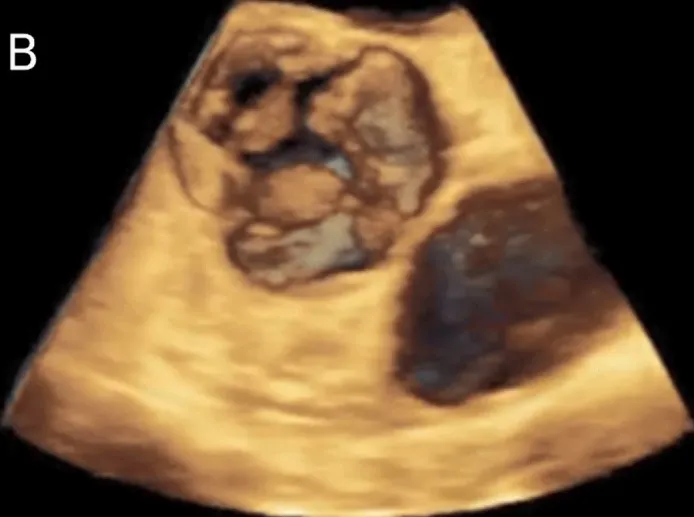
(B) 3-dimensional image of TEE with short axis view of the aortic valve showing thickened non and right coronary cusp leaflet tips.
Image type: radiology (ultrasound)